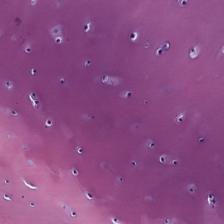
Label: Non-Tumor